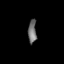
Tissue: prostate
Cell type: T cells
Senescence score: 0.743
Nuclear area (px): 194
Mean DAPI intensity: 110.376